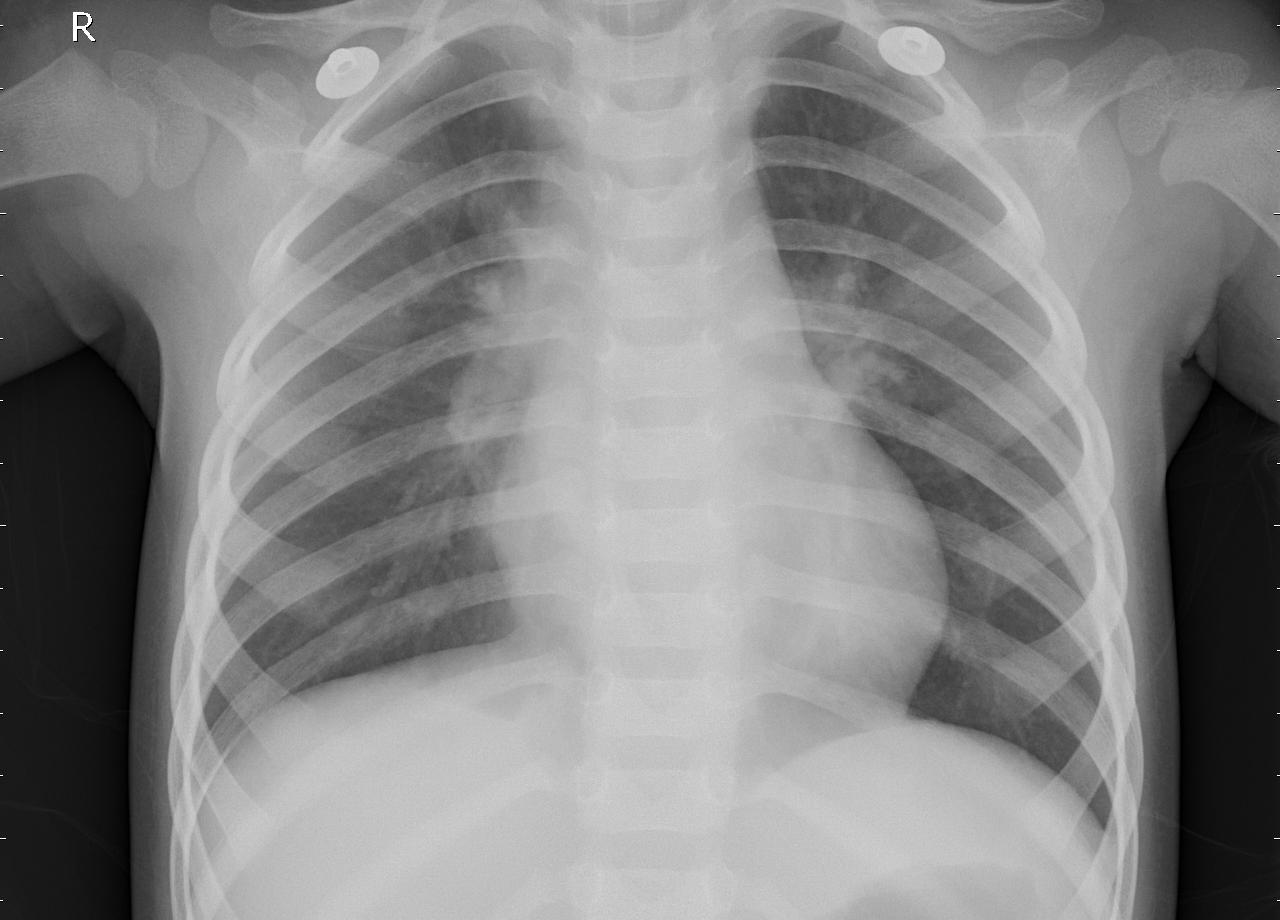
Diagnosis: PNEUMONIA